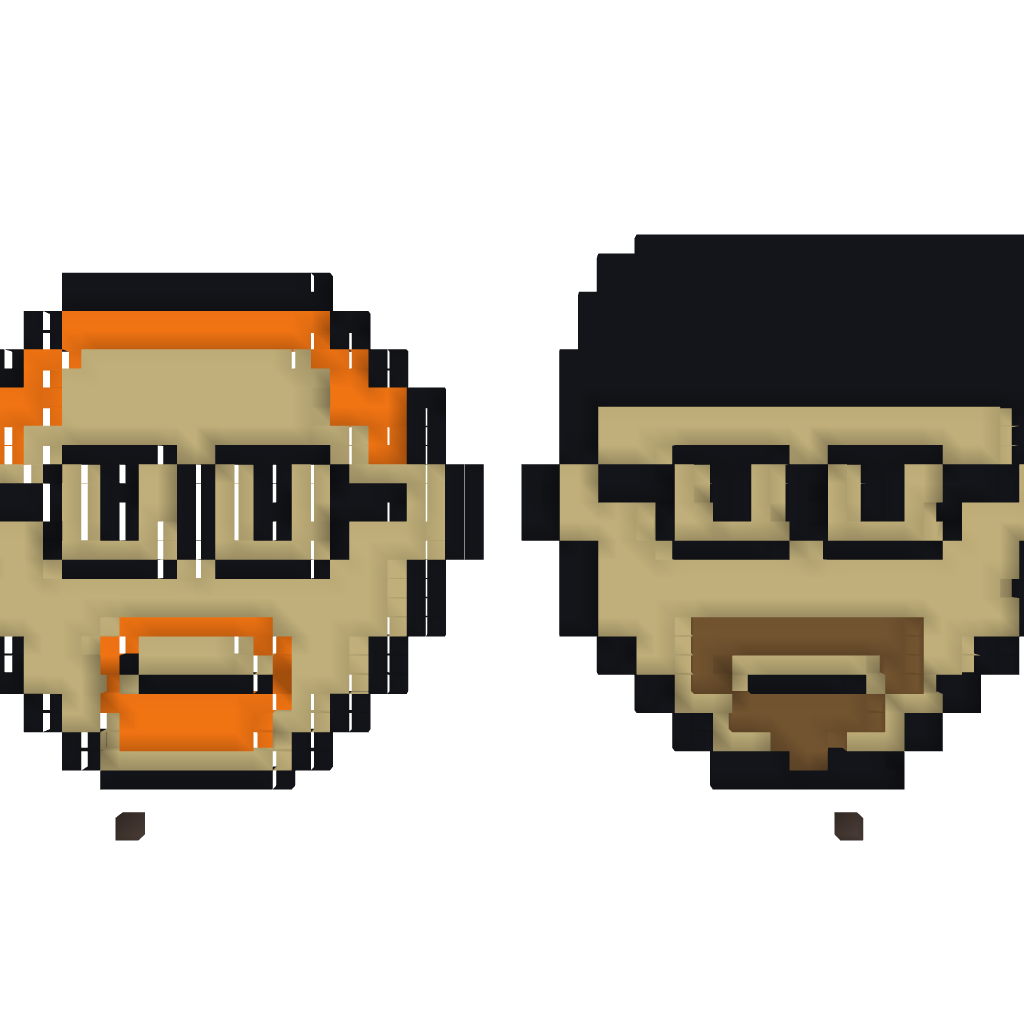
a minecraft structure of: Adam Savage and Jamie Hyneman